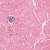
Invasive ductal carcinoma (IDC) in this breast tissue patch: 0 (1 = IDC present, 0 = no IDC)